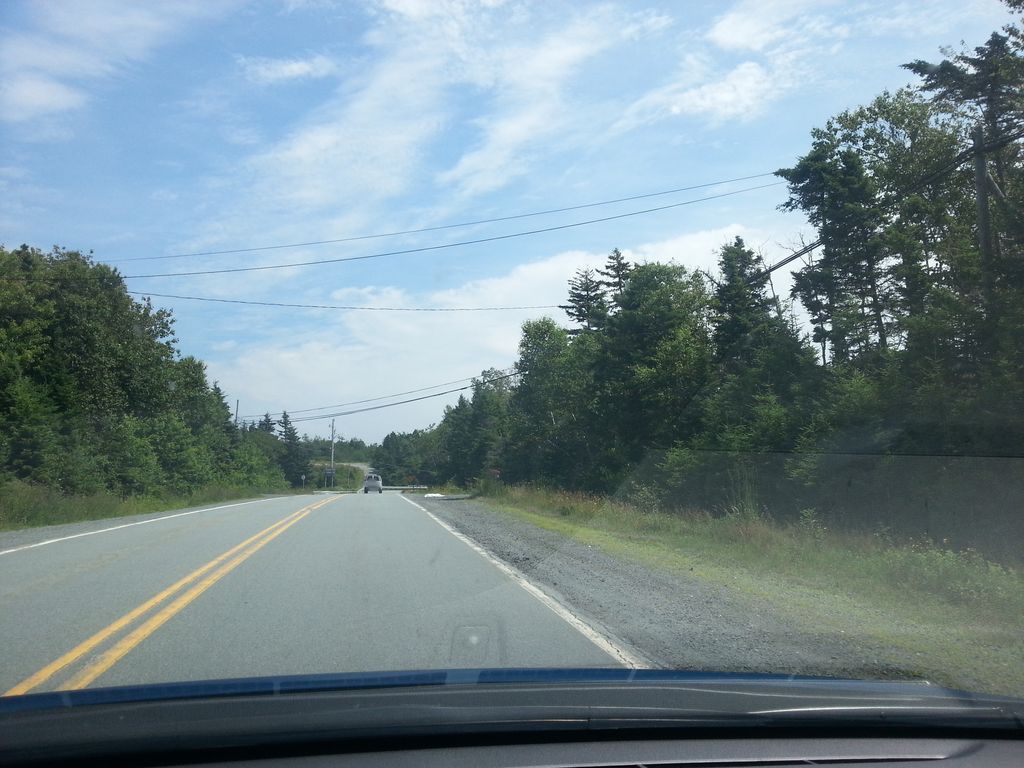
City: halifax